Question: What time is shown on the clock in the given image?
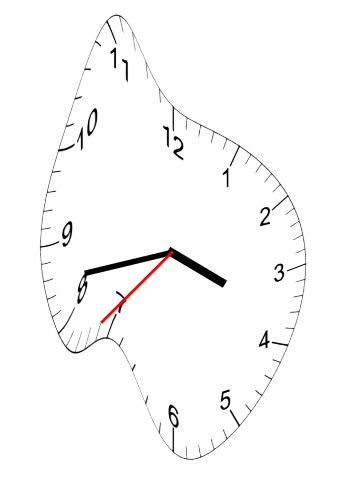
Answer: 03:42:37